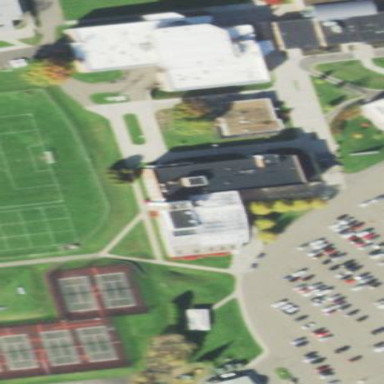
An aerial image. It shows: College building.